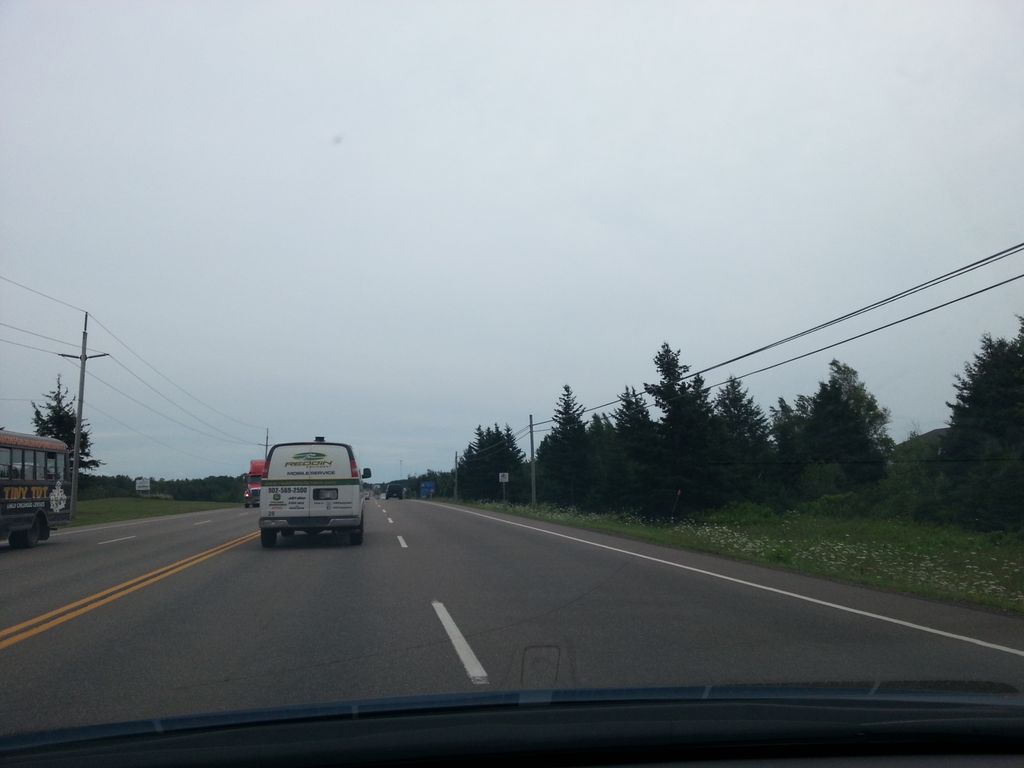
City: charlottetown